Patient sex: M
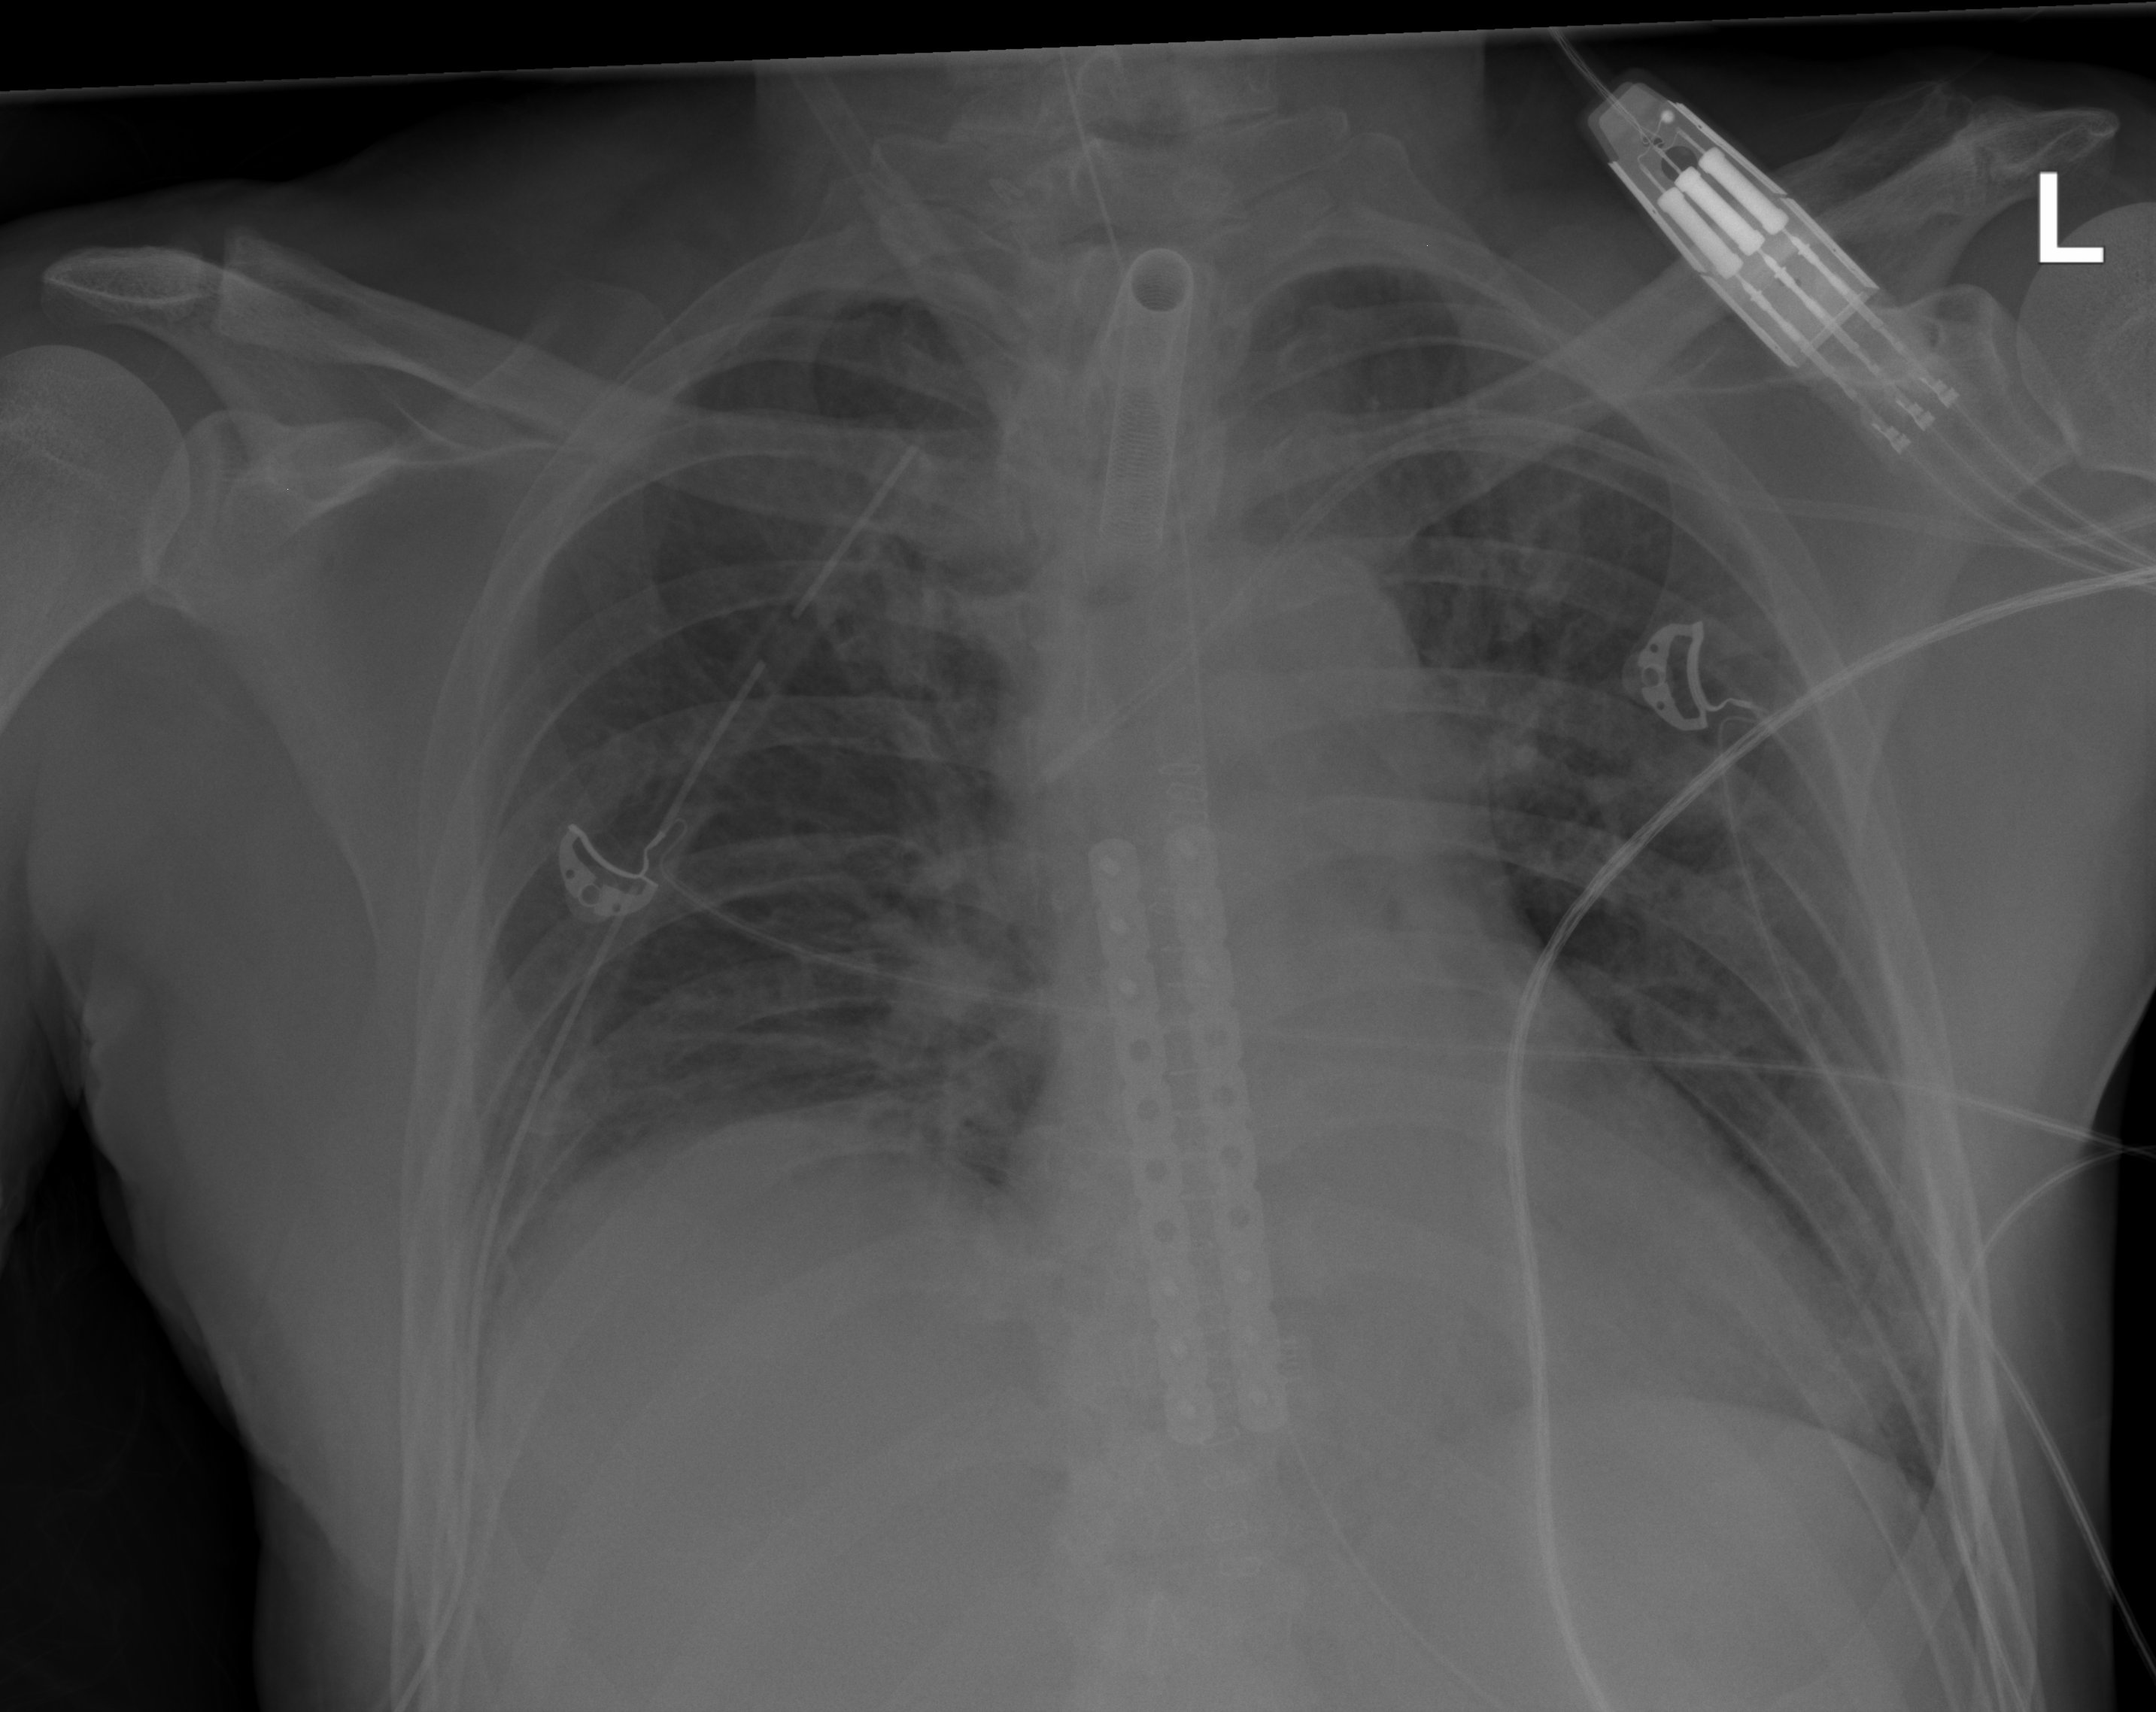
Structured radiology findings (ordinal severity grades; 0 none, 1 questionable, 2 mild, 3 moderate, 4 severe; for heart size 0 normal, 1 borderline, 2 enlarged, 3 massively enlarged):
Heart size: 0
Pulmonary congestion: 2
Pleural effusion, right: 2
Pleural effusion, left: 2
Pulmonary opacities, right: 1
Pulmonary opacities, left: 1
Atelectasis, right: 2
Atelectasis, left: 1